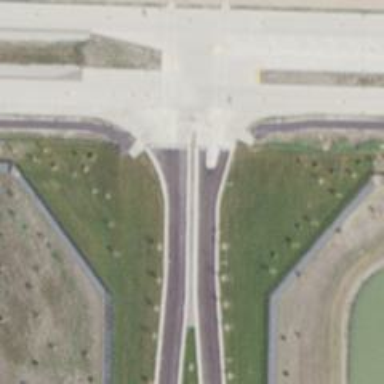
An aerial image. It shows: Marked path crossing.